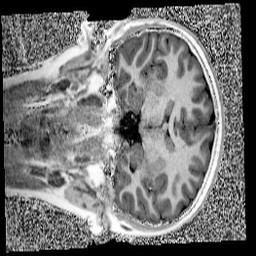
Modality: UNIT1
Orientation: coronal
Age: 10
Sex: female
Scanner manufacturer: siemens
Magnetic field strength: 3 T
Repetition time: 4 s
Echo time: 0.00299 s